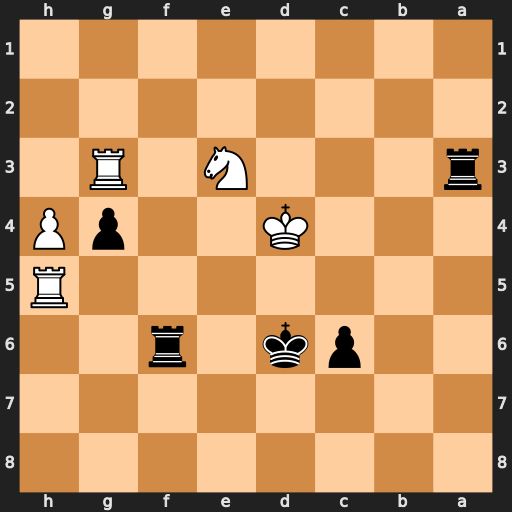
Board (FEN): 8/8/2pk1r2/7R/3K2pP/r3N1R1/8/8
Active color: b
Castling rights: -
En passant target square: -
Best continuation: Rf4#